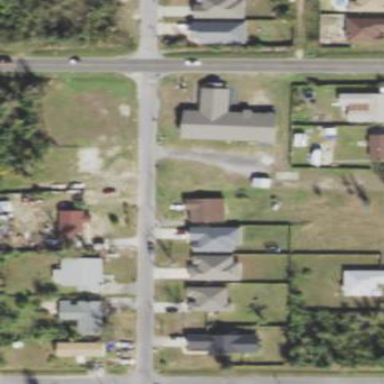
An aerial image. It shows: This residential area consists of single-family homes.